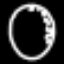
Label: clock